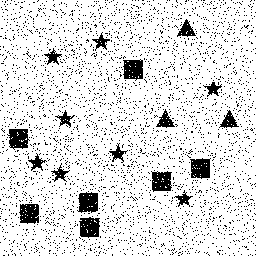
Squares: 7
Triangles: 3
Stars: 8
Total shapes: 18